Field crop: maize
Growth stage: 2
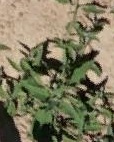
Species: atriplex